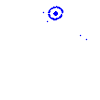
Particle: proton